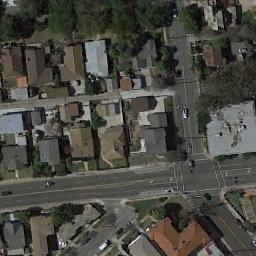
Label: intersection